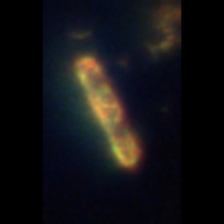
Taxon: Pennate
Group: Diatoms